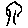
Label: tree